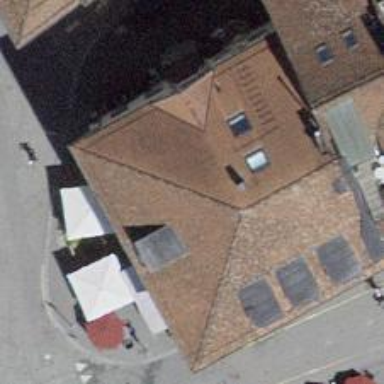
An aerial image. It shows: Café.